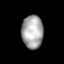
Tissue: lung
Cell type: Endothelial cells
Senescence score: 0.1775
Nuclear area (px): 697
Mean DAPI intensity: 167.849